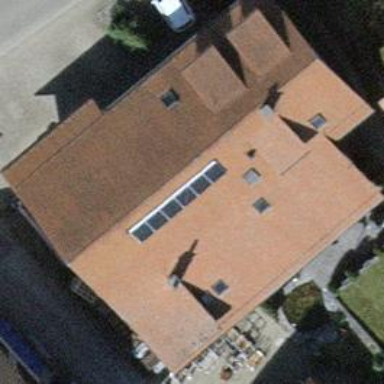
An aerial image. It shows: Gabled roof apartments building.